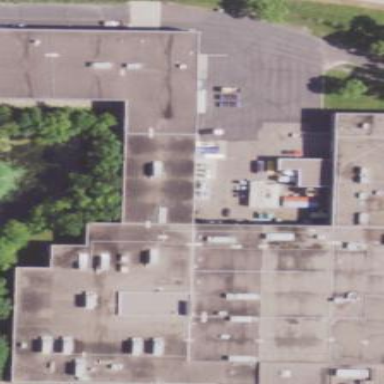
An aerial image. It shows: Building.